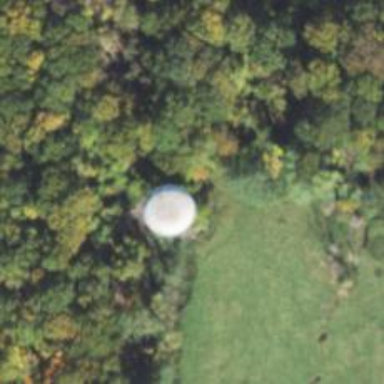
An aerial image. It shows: Water tower that is man-made.